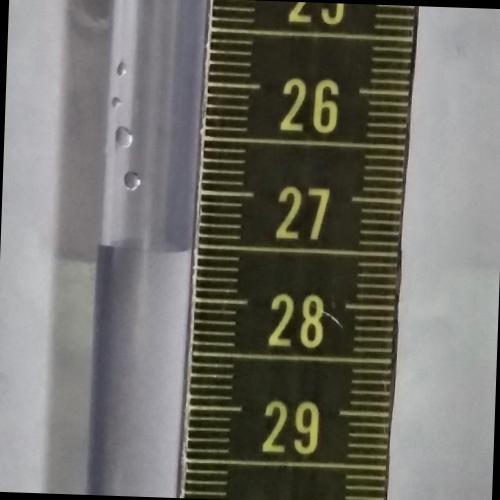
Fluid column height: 27.6 cm